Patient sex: M
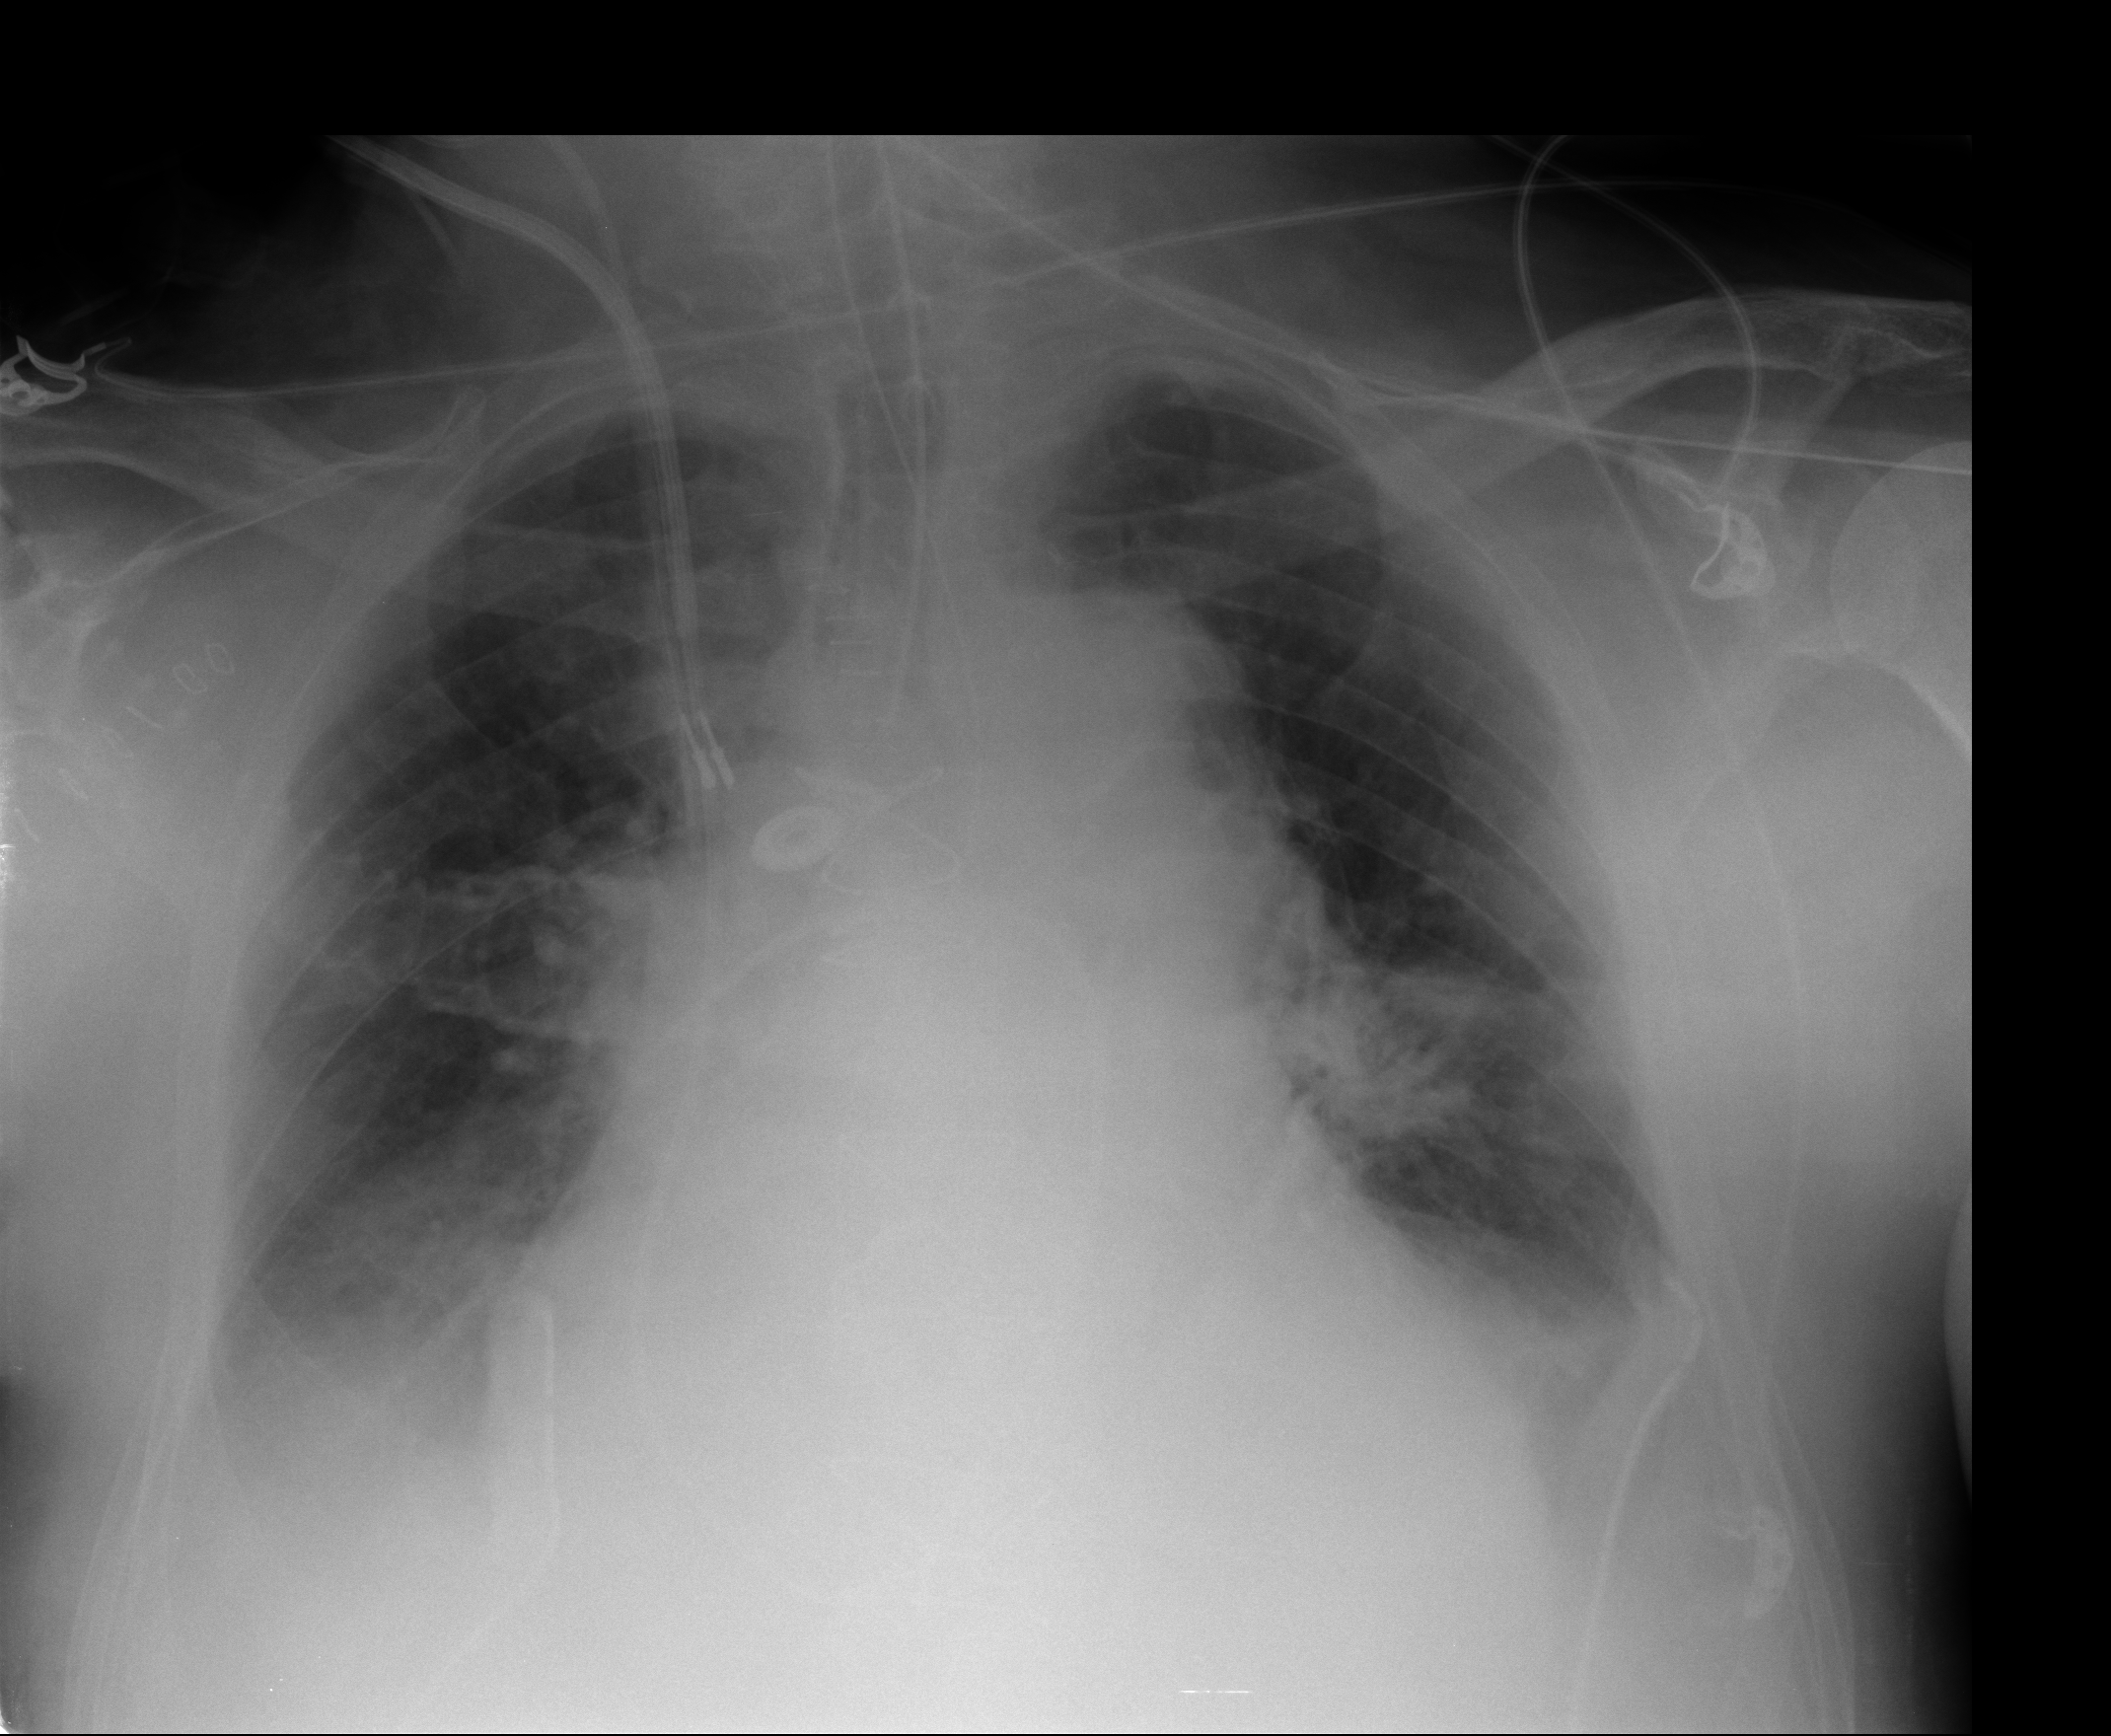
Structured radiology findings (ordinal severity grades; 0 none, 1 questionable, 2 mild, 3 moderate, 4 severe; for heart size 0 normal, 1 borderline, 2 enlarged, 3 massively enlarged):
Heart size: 2
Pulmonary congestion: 3
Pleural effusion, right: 2
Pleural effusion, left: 2
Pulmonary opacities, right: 1
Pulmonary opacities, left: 2
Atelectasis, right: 3
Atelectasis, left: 3